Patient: sex M, age 57
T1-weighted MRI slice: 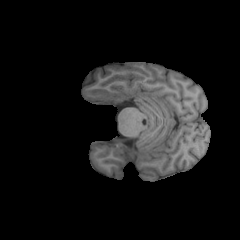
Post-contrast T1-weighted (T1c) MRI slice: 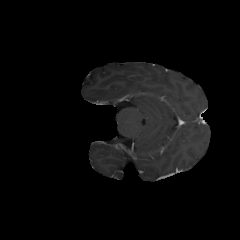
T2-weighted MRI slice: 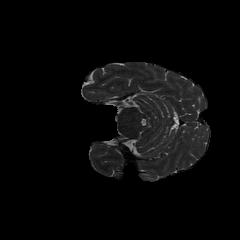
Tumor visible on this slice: no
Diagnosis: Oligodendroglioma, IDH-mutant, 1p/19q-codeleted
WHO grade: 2